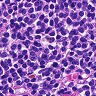
Metastatic tissue present: no